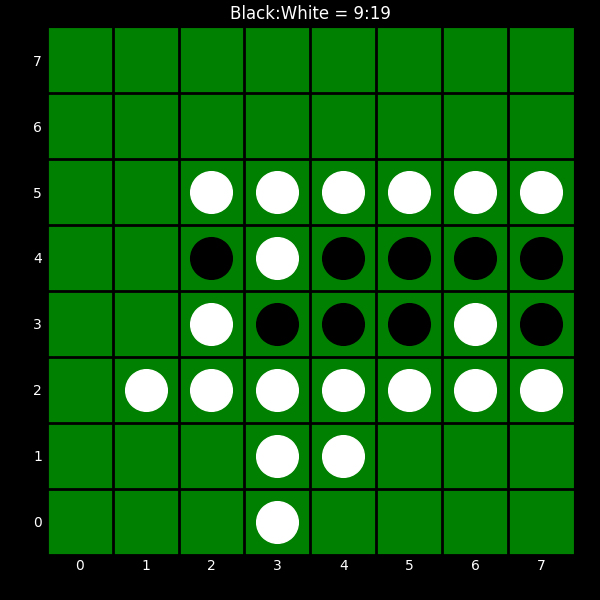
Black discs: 9
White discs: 19